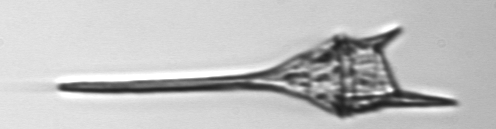
Label: Tripos_lineatus